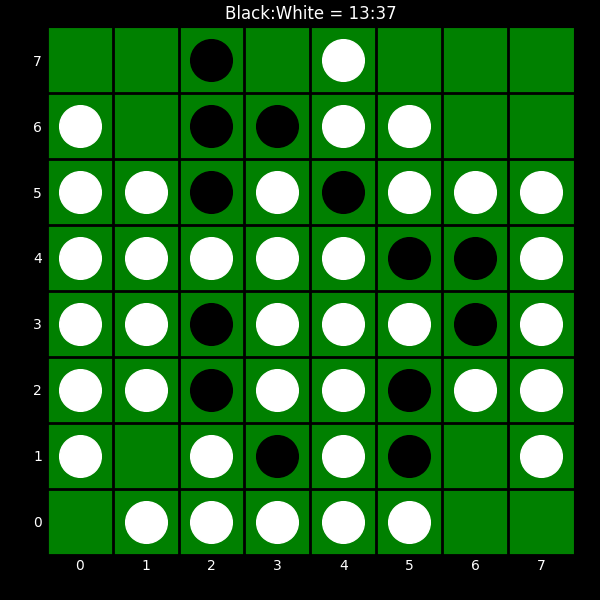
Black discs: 13
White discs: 37